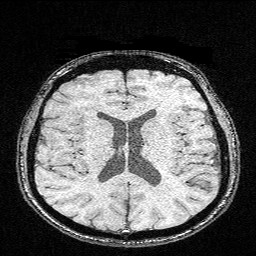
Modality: FLASH
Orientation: coronal
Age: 25
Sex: male